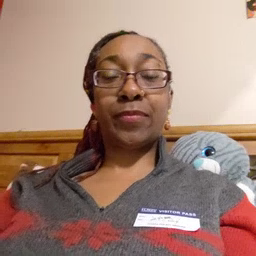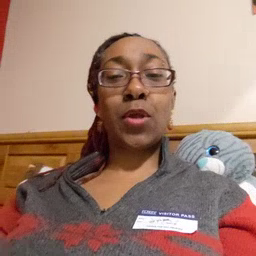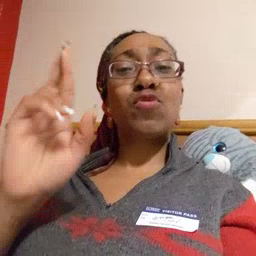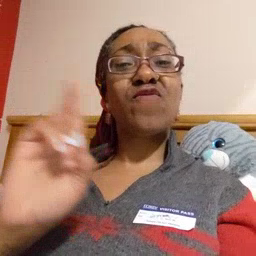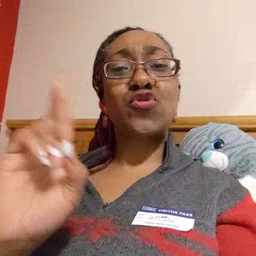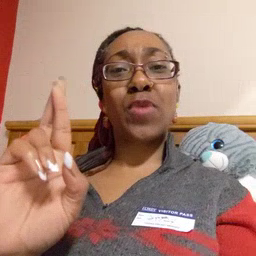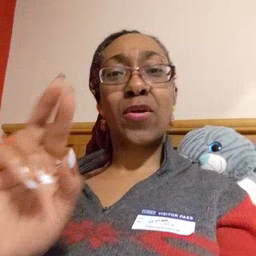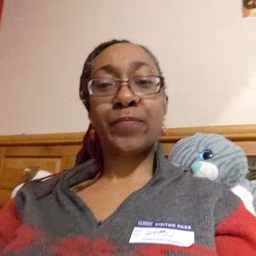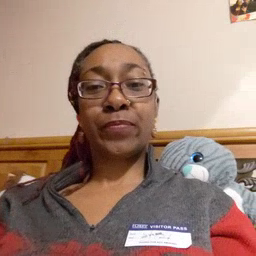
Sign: refrigerator